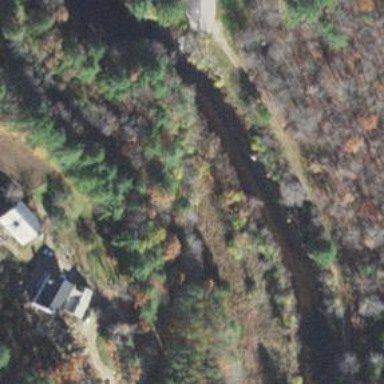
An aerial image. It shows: Abandoned road.